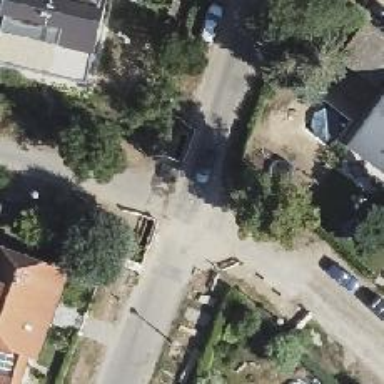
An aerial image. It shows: Residential road without sidewalk.